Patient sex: M
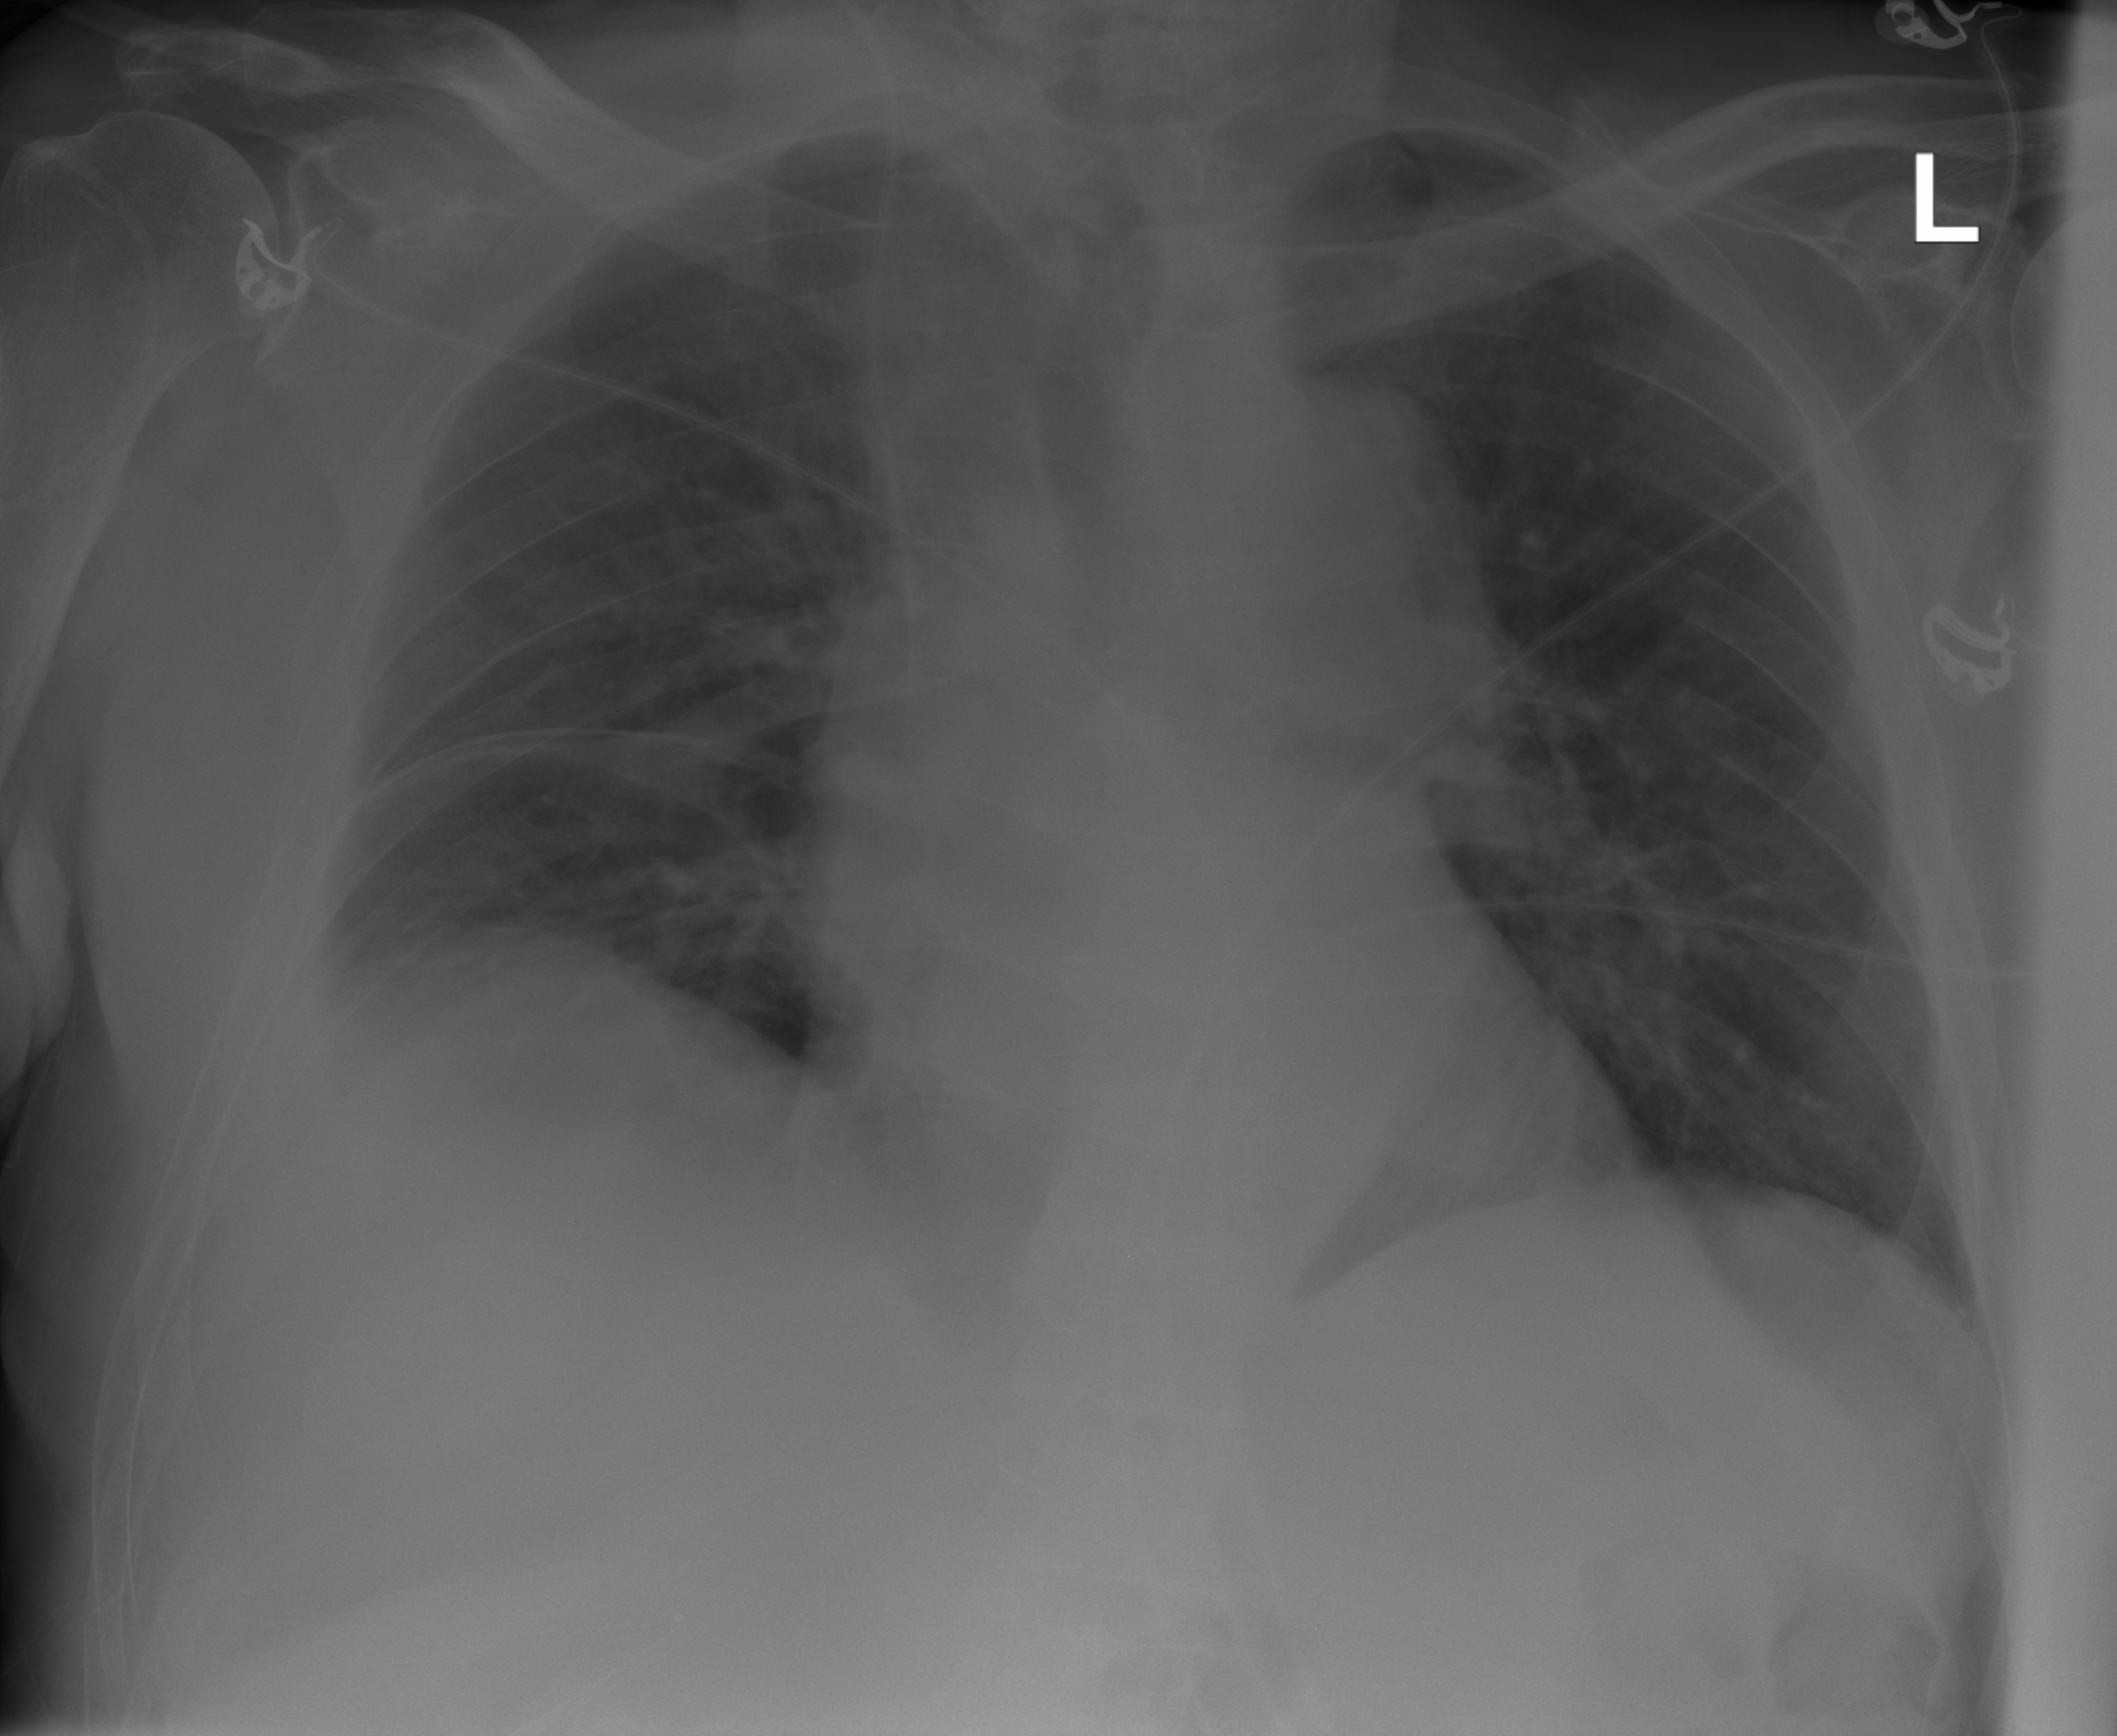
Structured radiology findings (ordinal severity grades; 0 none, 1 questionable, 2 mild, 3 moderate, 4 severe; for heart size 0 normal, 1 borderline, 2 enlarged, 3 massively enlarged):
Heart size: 0
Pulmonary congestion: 0
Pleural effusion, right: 2
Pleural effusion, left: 0
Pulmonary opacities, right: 0
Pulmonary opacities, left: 0
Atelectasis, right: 0
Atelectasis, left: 0